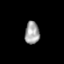
Tissue: prostate
Cell type: T cells
Senescence score: 0.3159
Nuclear area (px): 321
Mean DAPI intensity: 162.28